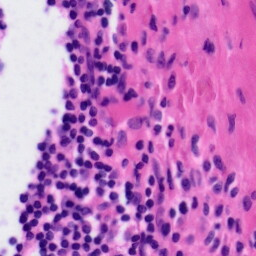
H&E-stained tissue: Tonsil